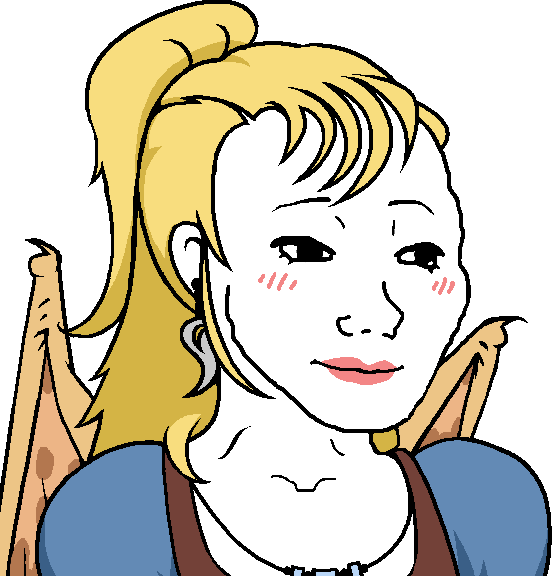
Label: 5_Trad_Wife